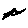
Label: bird